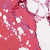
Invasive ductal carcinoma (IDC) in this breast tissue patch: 0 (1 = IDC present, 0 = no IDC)